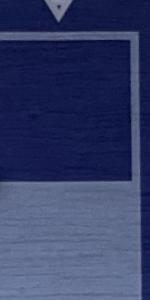
Label: Empty